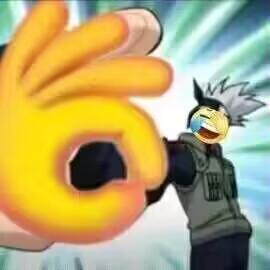
Label: emoji